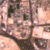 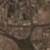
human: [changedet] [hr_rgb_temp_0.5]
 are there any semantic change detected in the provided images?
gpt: There is no difference.